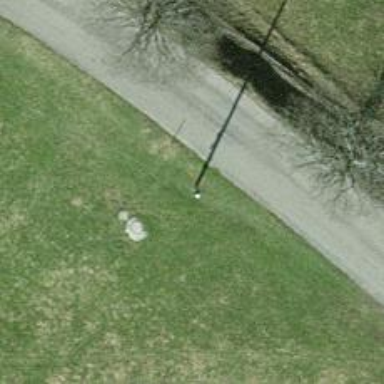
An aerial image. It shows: Power pole.